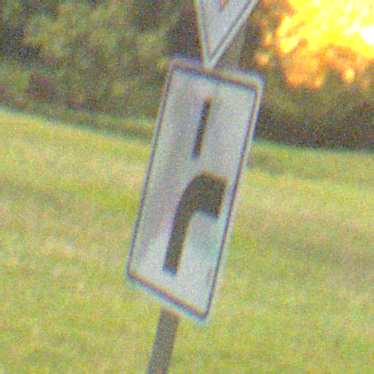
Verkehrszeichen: VerlaufVorfahrtsstrasse8
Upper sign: Vorfahrtsstrasse
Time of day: Night
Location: Outdoor (Nature)
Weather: Clear
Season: NotSpecified
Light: Natural